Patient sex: M
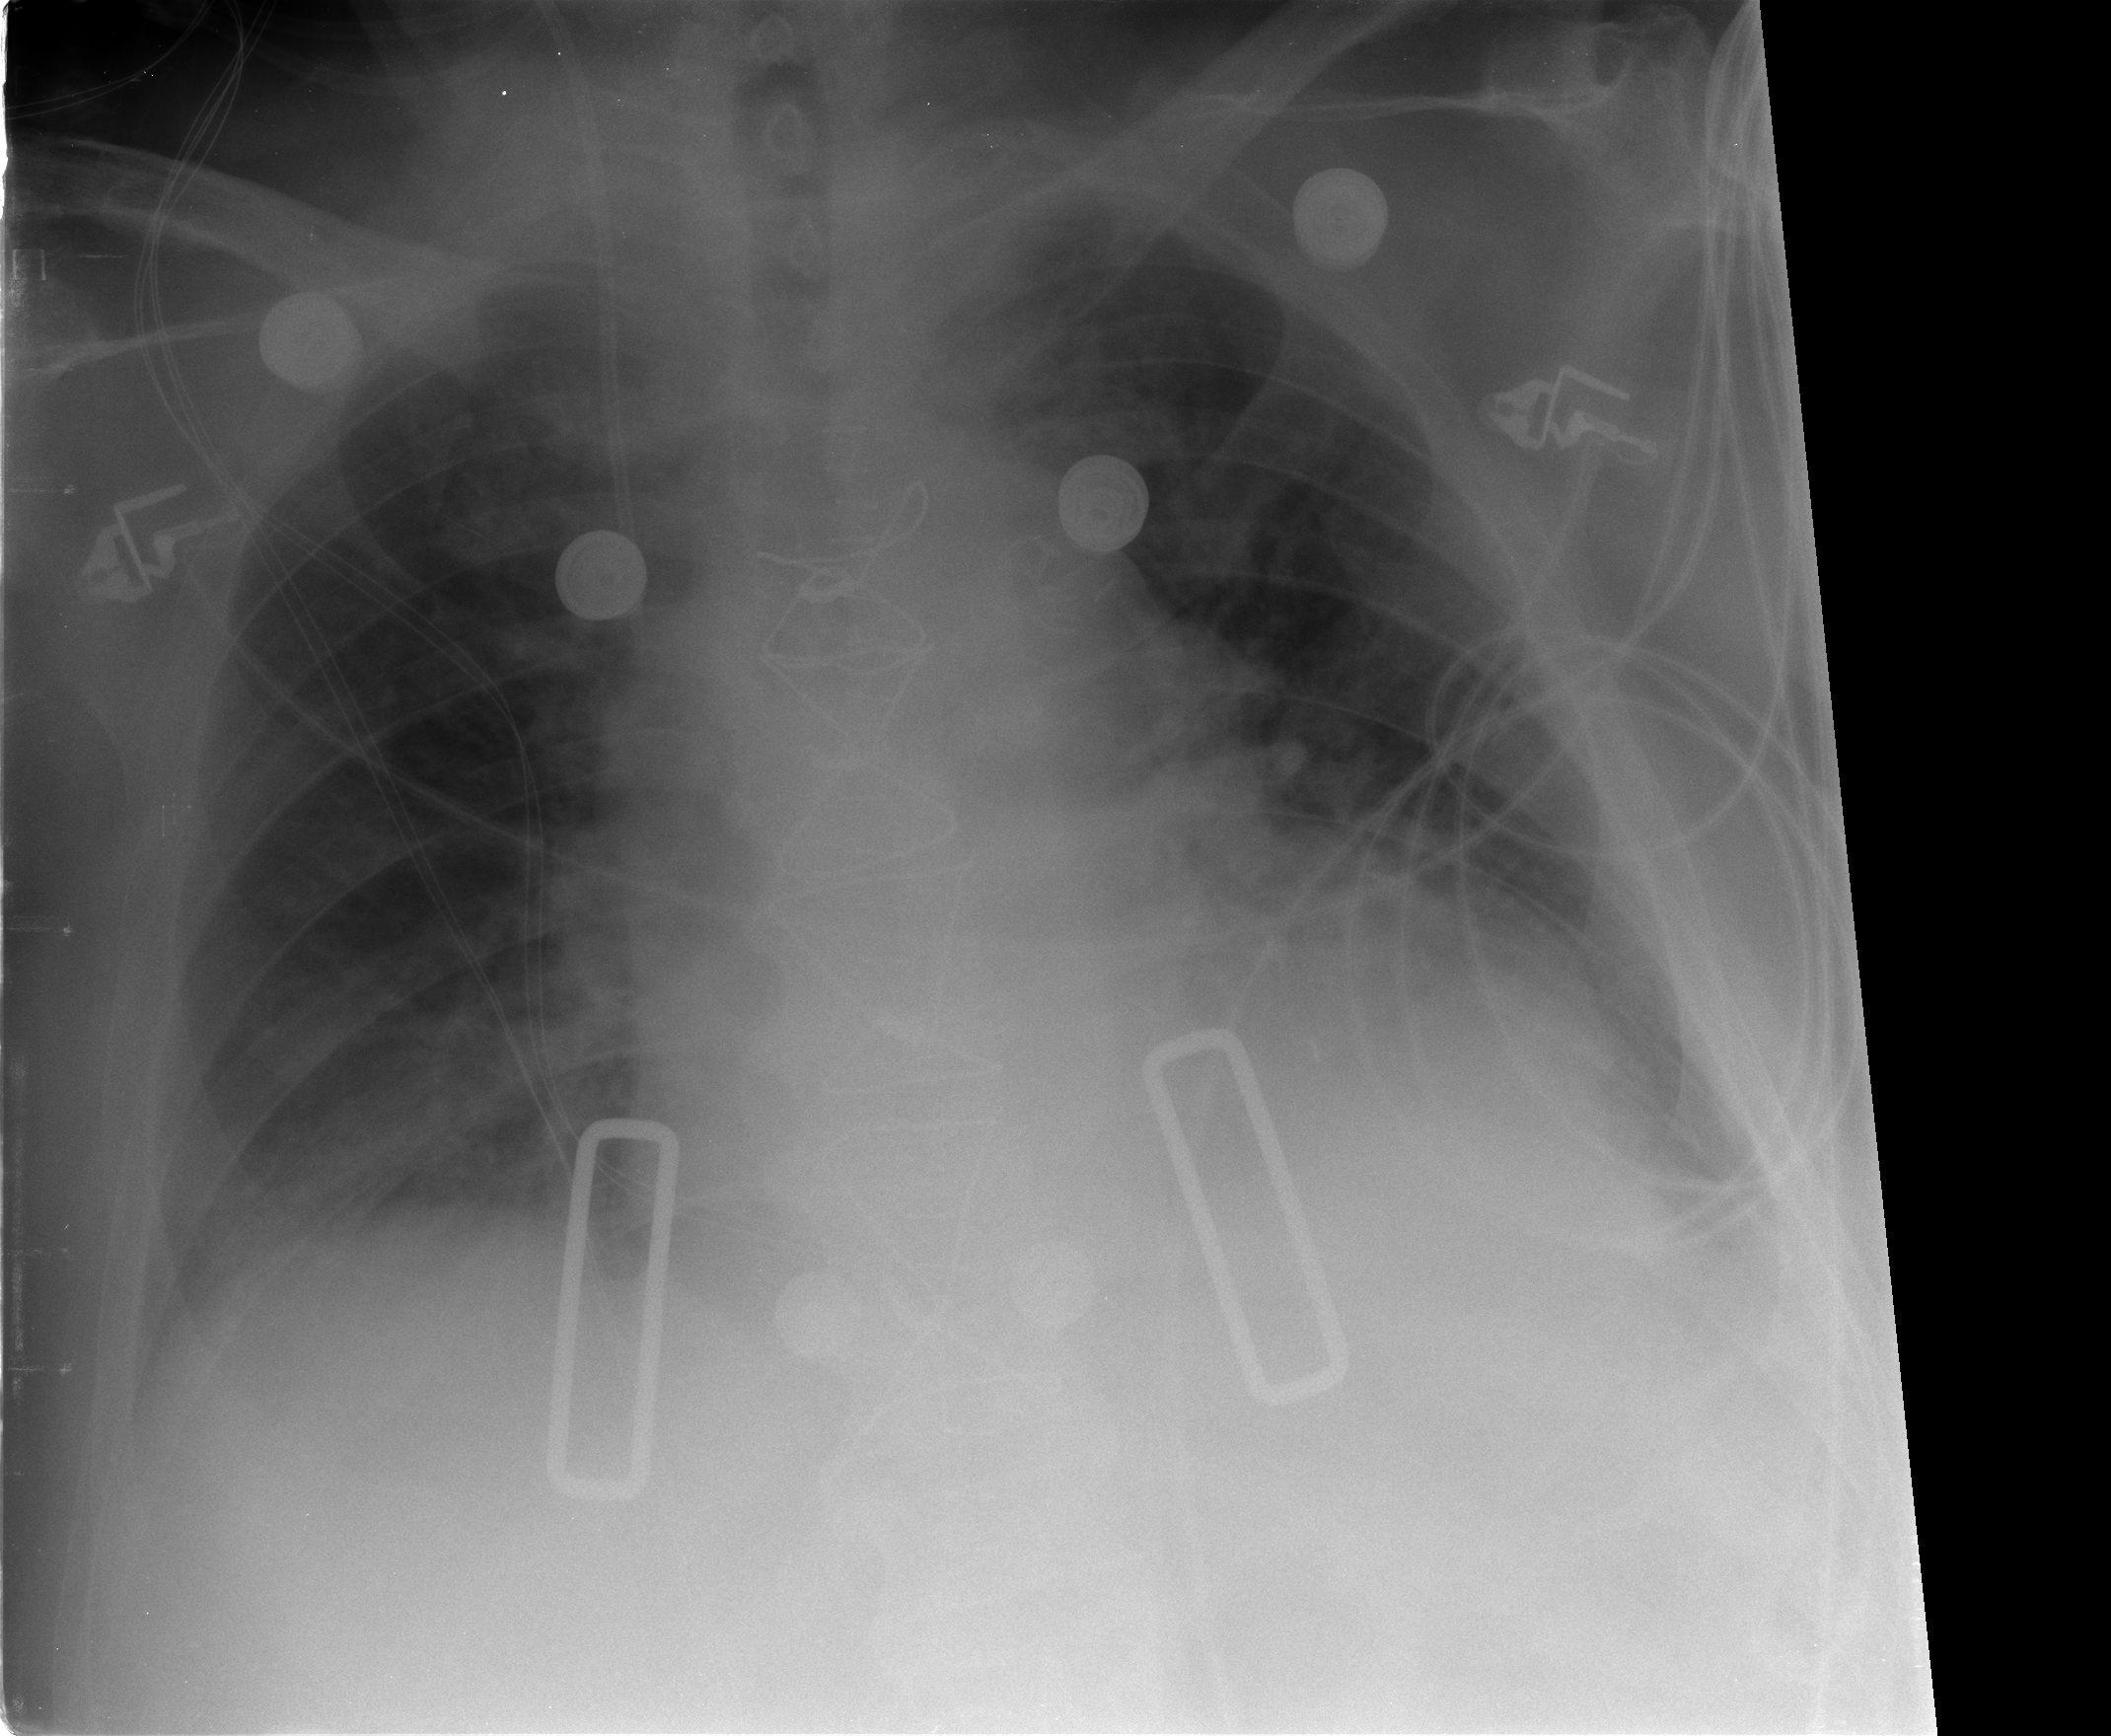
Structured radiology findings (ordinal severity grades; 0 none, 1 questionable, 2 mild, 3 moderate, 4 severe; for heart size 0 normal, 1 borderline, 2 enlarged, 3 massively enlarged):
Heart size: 0
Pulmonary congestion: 0
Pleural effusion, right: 0
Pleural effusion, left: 0
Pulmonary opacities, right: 0
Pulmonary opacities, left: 0
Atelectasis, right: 0
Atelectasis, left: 2